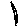
Label: moon